Field crop: tomato
Growth stage: 2
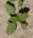
Species: solanum